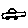
Label: car